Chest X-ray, AP view. Patient: 65 years old, sex F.
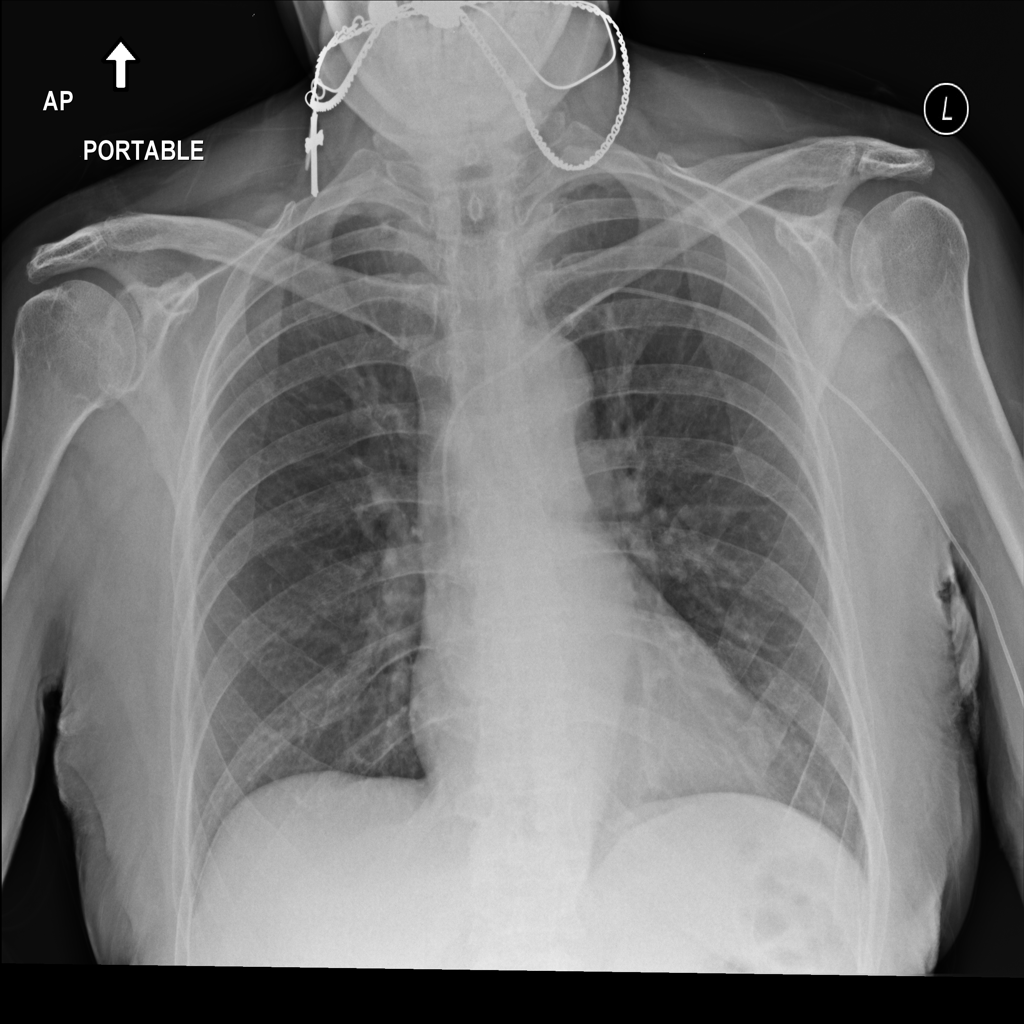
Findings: Infiltration